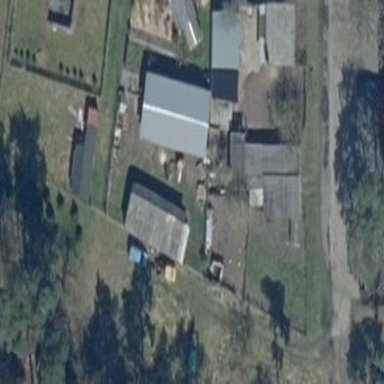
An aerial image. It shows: Simple house.